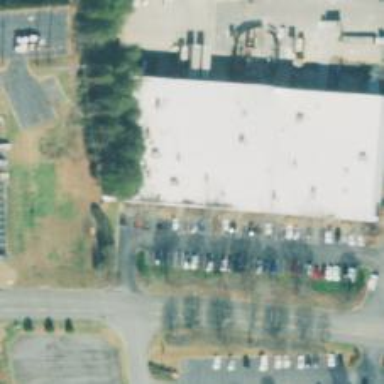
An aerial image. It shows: Commercial building.